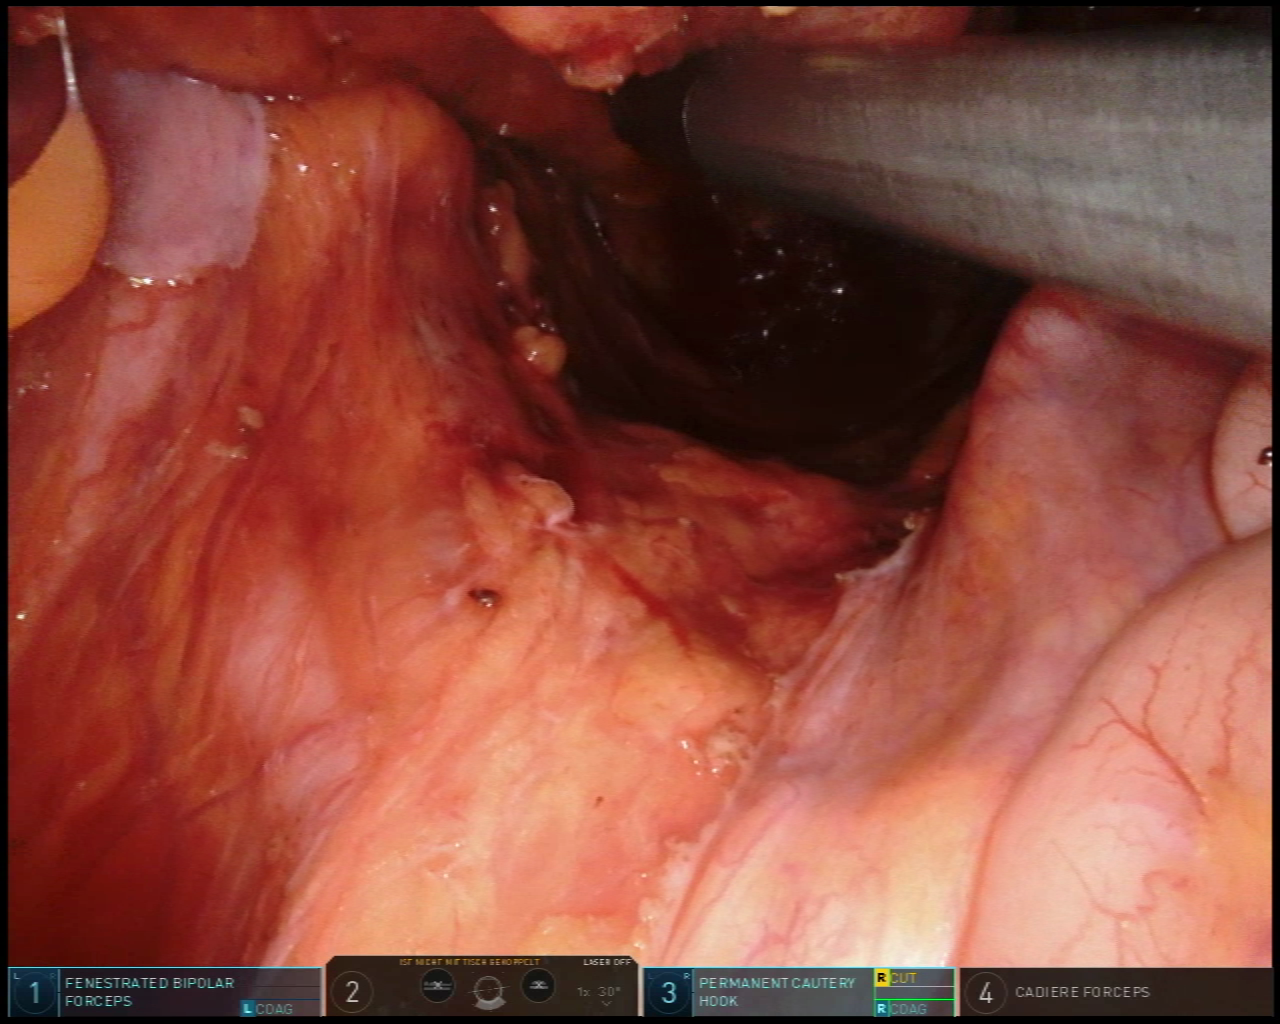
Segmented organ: ureter
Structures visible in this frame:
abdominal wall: yes
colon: no
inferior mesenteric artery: no
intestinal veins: no
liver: no
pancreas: no
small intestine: yes
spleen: no
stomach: no
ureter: yes
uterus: no
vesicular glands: no